Question: I need to create a treeview with checkbox node like this image :

How to do that?
thx!
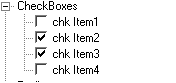
Answer: The 'TTreeView' component does not natively support checkboxes, but the standard Windows 'TREEVIEW' control does, via the <URL>:
> TVS_CHECKBOXES<URL> after you create the treeview control, and before you populate the tree. Otherwise, the checkboxes might appear unchecked, depending on timing issues.
To apply the 'TVS_CHECKBOXES' style to a 'TTreeView' component, you should derive a new component and override the virtual 'CreateParams()' method, eg:
'''
class TMyTreeView : public TTreeView
{
protected:
virtual void __fastcall CreateParams(TCreateParams &Params);
};
void __fastcall TMyTreeView::CreateParams(TCreateParams &Params)
{
TTreeView::CreateParams(Params);
Params.Style |= TVS_CHECKBOXES;
}
'''
To assign the checkbox states in code, you can then use the <URL> macros to toggle a node's state image index as needed.
Alternatively, a more flexible approach is to simply assign your own 'TImageList' to the <URL> property as needed. To react to user input on the checkboxes, use the 'TTreeView::OnClick' and 'TTreeView::OnKeyDown' events to toggle the 'TTreeNode::StateIndex' accordingly:
'''
void __fastcall ToggleTreeNodeCheckBox(TTreeNode *Node)
{
if ((Node) && (Node->StateIndex != -1))
{
if (Node->StateIndex == MyCheckedStateImageIndex)
Node->StateIndex = MyUncheckedStateImageIndex;
else
Node->StateIndex = MyCheckedStateImageIndex;
}
}
void __fastcall TMyForm::TreeView1Click(TObject *Sender)
{
TPoint P;
::GetCursorPos(&P);
// or: P = Mouse->CursorPos;
// or: POINTS pts = MAKEPOINTS(::GetMessagePos()); P = Point(pts.x, pts.y);
P = TreeView1->ScreenToClient(P);
if (TreeView1->GetHitTestInfoAt(P.x, P.y).Contains(htOnStateIcon))
ToggleTreeNodeCheckBox(TreeView1->GetNodeAt(P.x, P.y));
}
void __fastcall TMyForm1::TreeView1KeyDown(TObject *Sender, WORD &Key, TShiftState Shift)
{
if (Key == VK_SPACE)
ToggleTreeNodeCheckBox(TreeView1->Selected);
}
'''